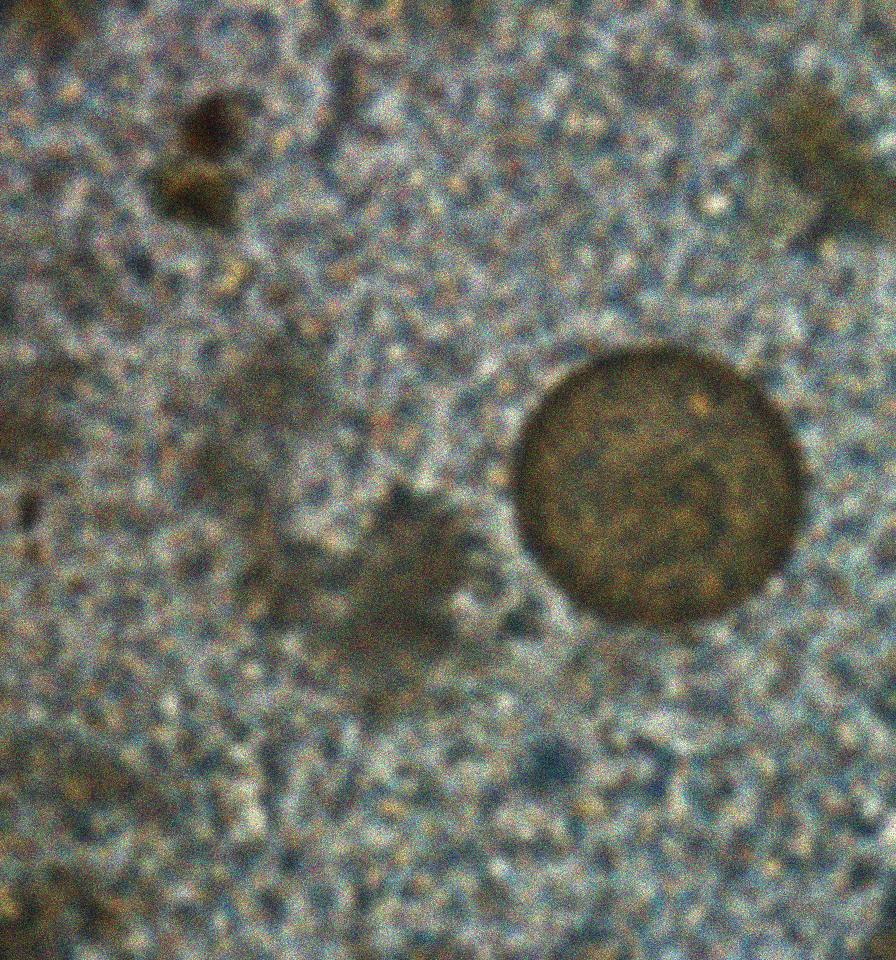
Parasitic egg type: Hymenolepis diminuta